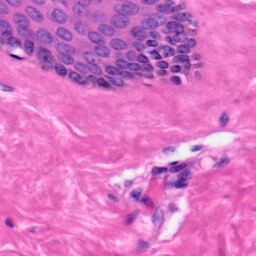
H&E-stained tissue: Skin